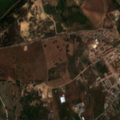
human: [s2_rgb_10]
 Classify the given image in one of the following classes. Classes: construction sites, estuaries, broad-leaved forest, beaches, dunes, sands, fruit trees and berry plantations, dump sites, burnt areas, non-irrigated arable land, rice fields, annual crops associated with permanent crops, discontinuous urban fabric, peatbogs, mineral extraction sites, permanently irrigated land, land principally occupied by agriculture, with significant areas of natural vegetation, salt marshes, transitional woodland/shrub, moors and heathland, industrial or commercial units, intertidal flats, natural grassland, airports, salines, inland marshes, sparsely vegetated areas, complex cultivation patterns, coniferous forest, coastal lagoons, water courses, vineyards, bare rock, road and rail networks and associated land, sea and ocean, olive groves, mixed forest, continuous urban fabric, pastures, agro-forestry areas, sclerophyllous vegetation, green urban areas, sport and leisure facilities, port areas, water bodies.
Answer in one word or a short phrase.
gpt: continuous urban fabric, permanently irrigated land, rice fields, complex cultivation patterns, broad-leaved forest, transitional woodland/shrub